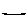
Label: line